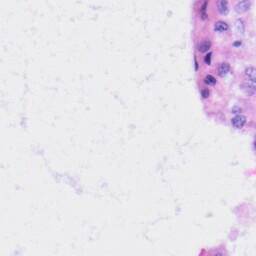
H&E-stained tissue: Liver